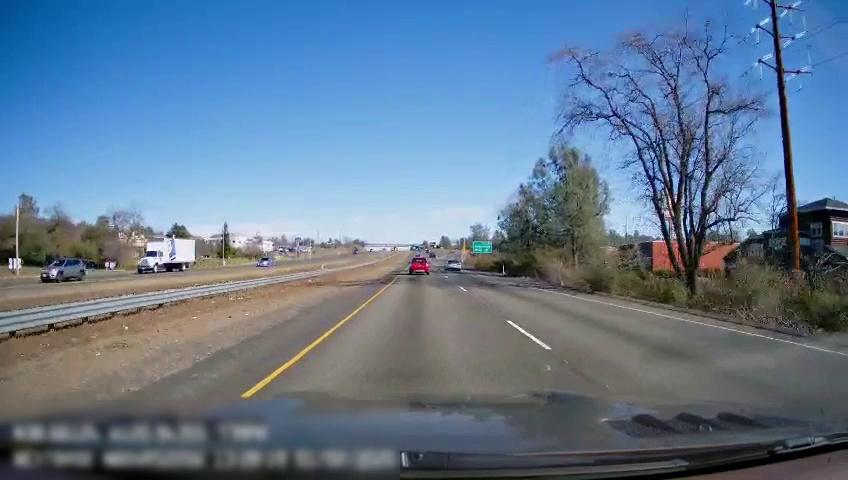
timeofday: Day
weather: Sunny
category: Drivable Space
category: Drivable Space
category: Vehicles | SUV
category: Vehicles | Car
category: Vehicles | Truck
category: Vehicles | Car
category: Vehicles | Car
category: Lanes | Current Lane
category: Lanes | Current Lane
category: Lanes | Alternate Lane
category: Traffic | Signs